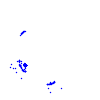
Particle: proton